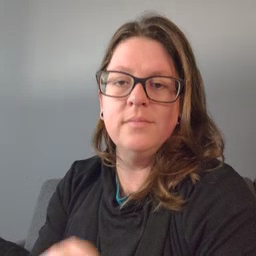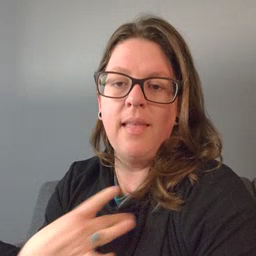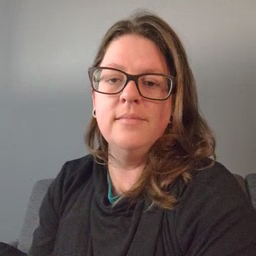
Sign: like